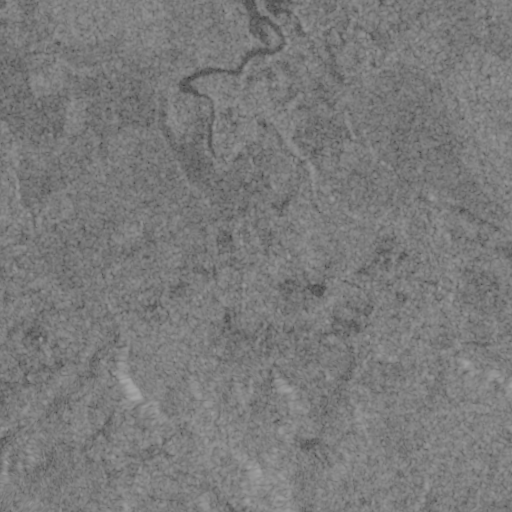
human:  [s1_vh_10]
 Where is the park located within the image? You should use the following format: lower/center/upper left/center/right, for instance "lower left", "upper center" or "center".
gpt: The park is located in the center right of the image.
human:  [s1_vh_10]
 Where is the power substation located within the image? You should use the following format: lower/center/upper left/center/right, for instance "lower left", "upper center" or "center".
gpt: The power substation is located in the center left of the image.
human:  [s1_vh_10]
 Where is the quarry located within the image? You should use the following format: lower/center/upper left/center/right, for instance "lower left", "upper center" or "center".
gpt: The quarry is located in the lower left of the image.
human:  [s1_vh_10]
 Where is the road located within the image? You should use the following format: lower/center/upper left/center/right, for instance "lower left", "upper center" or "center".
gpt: There is no road in the image.

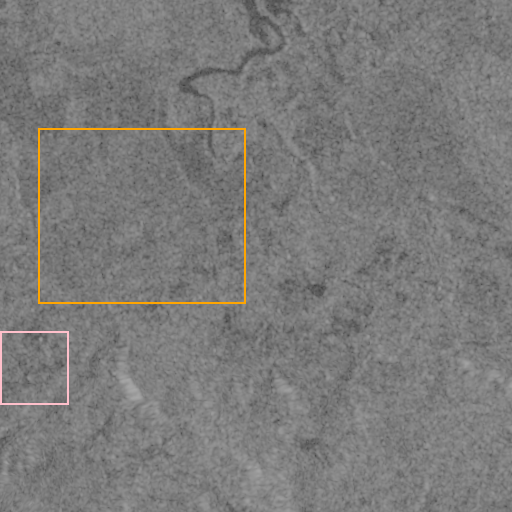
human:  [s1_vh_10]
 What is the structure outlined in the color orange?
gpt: The structure outlined in orange is a crop field.
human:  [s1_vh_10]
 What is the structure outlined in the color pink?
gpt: The structure outlined in pink is a quarry.
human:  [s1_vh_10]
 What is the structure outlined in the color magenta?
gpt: There is no magenta outline.